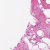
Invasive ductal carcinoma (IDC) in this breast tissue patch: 0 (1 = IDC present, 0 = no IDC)